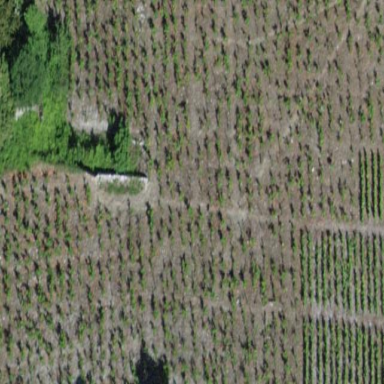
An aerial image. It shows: Vineyard growing grapes.